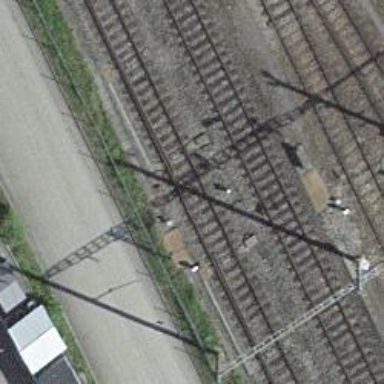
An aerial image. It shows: Railway switch.